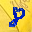
Label: 8